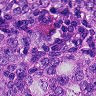
Metastatic tissue present: yes